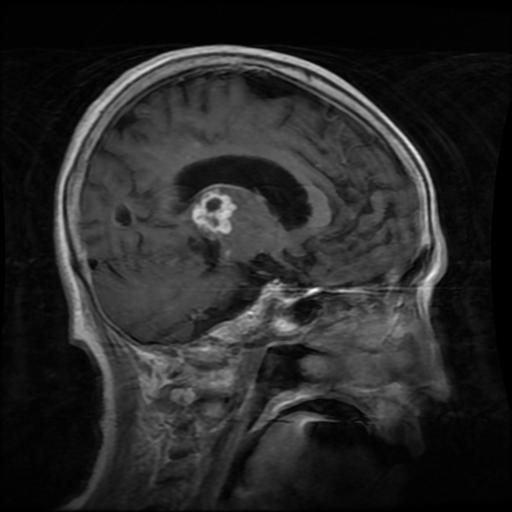
Label: glioma